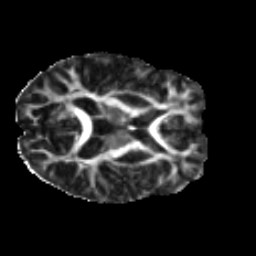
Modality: FA
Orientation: axial
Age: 22
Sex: male
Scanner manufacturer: ge
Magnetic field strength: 3 T
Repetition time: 7.8 s
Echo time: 0.0611 s